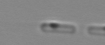
Label: Skeletonema